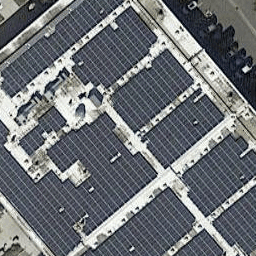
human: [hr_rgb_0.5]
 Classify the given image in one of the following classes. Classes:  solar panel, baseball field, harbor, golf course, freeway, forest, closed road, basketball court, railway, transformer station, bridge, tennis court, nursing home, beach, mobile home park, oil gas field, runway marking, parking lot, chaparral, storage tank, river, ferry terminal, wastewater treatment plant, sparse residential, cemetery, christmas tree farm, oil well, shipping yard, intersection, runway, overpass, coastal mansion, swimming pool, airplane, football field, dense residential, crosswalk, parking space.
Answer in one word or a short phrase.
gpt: solar panel